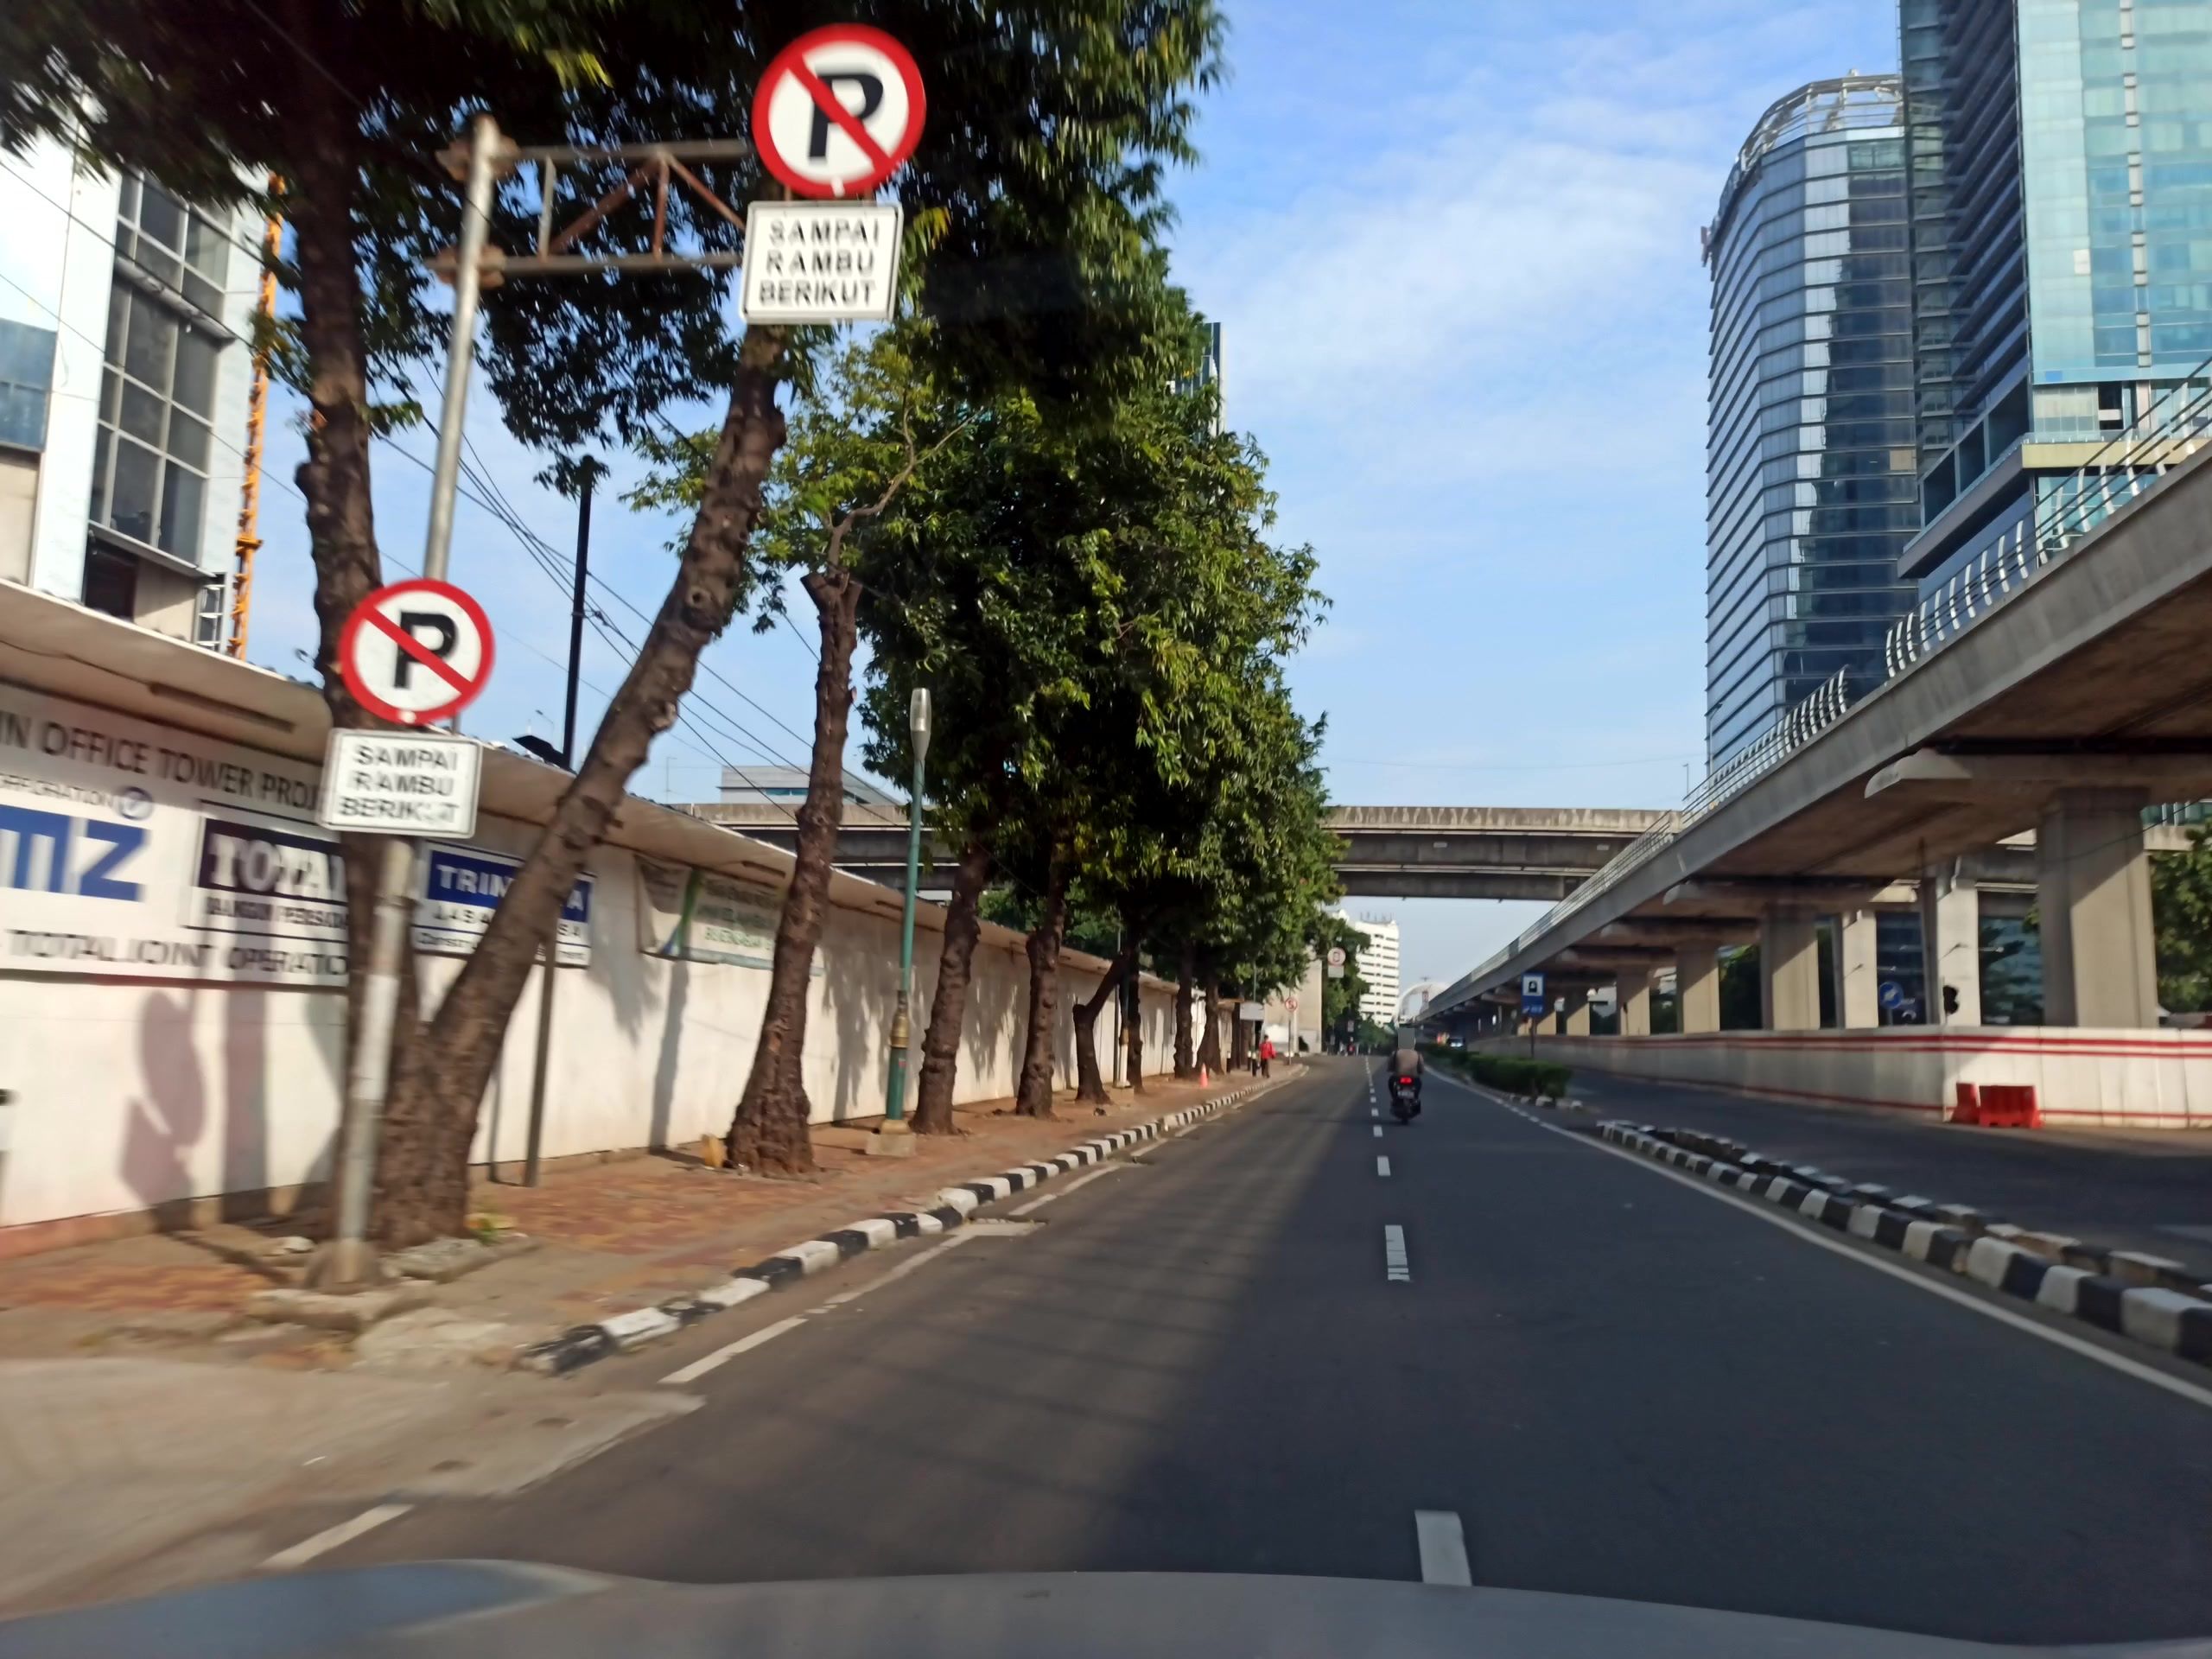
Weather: clear
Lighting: day
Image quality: good
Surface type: cycling surface
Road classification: primary
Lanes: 2
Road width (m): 7
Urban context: urban centre
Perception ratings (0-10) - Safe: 6.01, Lively: 9.46, Beautiful: 4.35, Boring: 2.51, Depressing: 3.18, Wealthy: 7.39